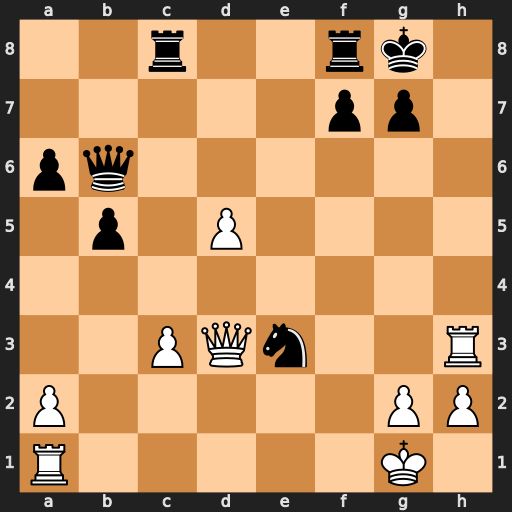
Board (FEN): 2r2rk1/5pp1/pq6/1p1P4/8/2PQn2R/P5PP/R5K1
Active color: w
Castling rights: -
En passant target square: -
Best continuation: Qh7#